Question: I'm new in C# and trying to figure out the usage of entity framework and dependency injection in .Net console apps. The requirements for the app is to get the connection string from 'appsettings.json'. At the moment can't really figure out how should i pass connection options to 'AVLdbContext'.
Here is my 'AVLdbContext' class:
'''
public class AVLdbContext : DbContext
{
public AVLdbContext(DbContextOptions<AVLdbContext> options) : base(options){}
public DbSet<Package> Packages { get; set; }
public DbSet<Device> Devices { get; set; }
protected override void OnModelCreating (ModelBuilder modelBuilder)
{
modelBuilder.Entity<Package>()
.Property(p => p.Data)
.IsRequired();
modelBuilder.Entity<Device>()
.Property(b => b.Imei)
.IsRequired();
}
}
'''
And here is my 'Main' class where I'm creating the services and the path for 'AVLdbContext' and also trying to use 'UnitOfWork'.
'''
public class Program
{
public static IConfiguration Configuration { get; set; }
static void Run()
{
var host = Host.CreateDefaultBuilder()
.ConfigureServices(services =>
{
Configuration = new ConfigurationBuilder()
.SetBasePath(AppDomain.CurrentDomain.BaseDirectory)
.AddJsonFile("appsettings.json")
.Build();
services.AddDbContext<AVLdbContext>(options =>
options.UseSqlite(Configuration["ConnectionStrings:DefaultConnection"]));
services.AddSingleton<IUnitOfWork, UnitOfWork>();
}).Build();
host.Run();
}
static void Main(string[] args)
{
Run();
var unitOfWork = new UnitOfWork(new AVLdbContext());
}
}
'''
Here's my 'UnitOfWork' class.
'''
public class UnitOfWork : IUnitOfWork
{
private readonly AVLdbContext _context;
public UnitOfWork(AVLdbContext context)
{
_context = context;
Devices = new DeviceRepository(_context);
}
//.........
'''
This is the error i'm getting while trying to use UnitOfWork.
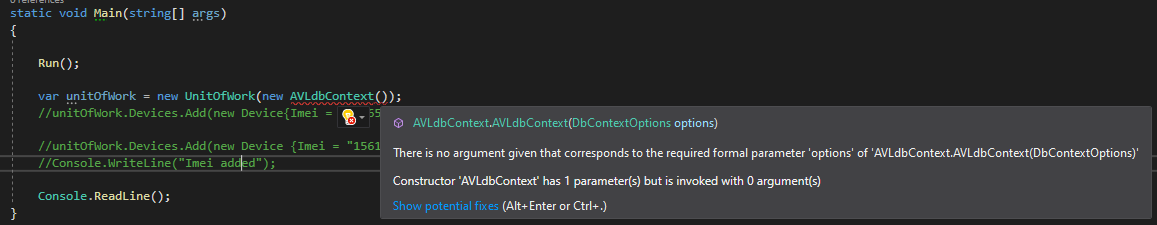
Answer: The following extracts are from <URL>.
> Application code (in ASP.NET Core):'''
public class MyController
{
private readonly BloggingContext _context;
public MyController(BloggingContext context)
{
_context = context;
}
...
}
'''
Application code (using ServiceProvider directly, less common):'''
using (var context = serviceProvider.GetService<BloggingContext>())
{
// do stuff
}
var options = serviceProvider.GetService<DbContextOptions<BloggingContext>>();
'''
---
It's worth pointing out you don't need to use dependency injection in your app.
Again, from .
'''
var optionsBuilder = new DbContextOptionsBuilder<BloggingContext>();
optionsBuilder.UseSqlite("Data Source=blog.db");
using (var context = new BloggingContext(optionsBuilder.Options))
{
// do stuff
}
'''